Question: I have C# WPF listview that generates columns base on date range..
how could i prevent escalating columns? how cant i mange to do single instance on generating columns?

And how can i bind it on my view model?
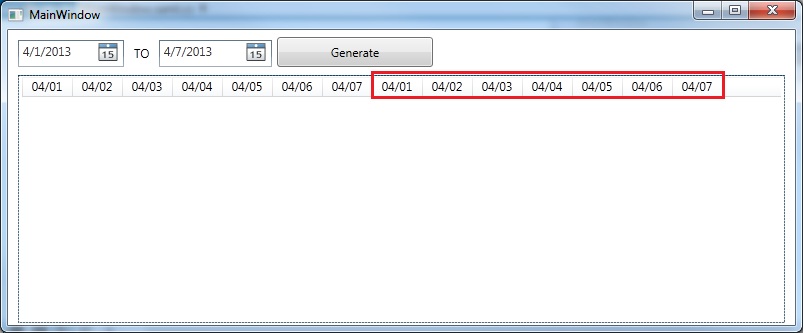
Answer: Is the issue that each time you click the "Generate" button it appends columns? If this is the case then the only thing you should be adding is
'''
private void CreateColumns()
{
myView.Columns.Clear();
//...
}
'''
To the beginning of your CreateColumns method.